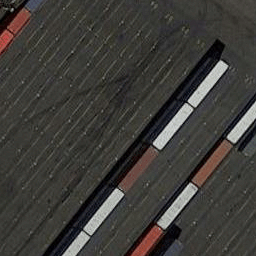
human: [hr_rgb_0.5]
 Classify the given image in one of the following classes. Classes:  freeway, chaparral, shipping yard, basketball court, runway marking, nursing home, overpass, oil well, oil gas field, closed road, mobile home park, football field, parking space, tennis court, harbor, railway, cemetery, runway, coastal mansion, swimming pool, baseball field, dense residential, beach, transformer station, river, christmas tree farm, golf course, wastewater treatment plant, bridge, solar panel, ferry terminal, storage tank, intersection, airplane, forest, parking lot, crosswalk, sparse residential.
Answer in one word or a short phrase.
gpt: shipping yard